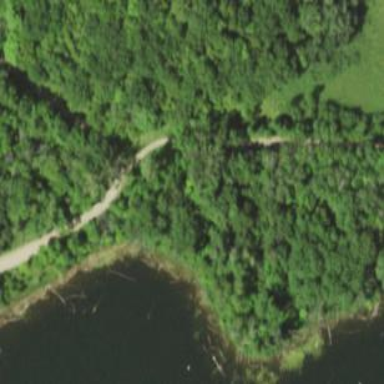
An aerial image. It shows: Path or trail with excellent visibility. It is nordic trail.